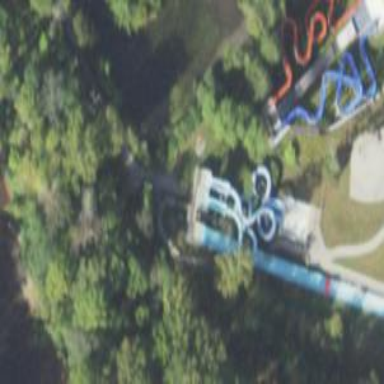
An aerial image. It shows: Canal featuring water slide attraction.